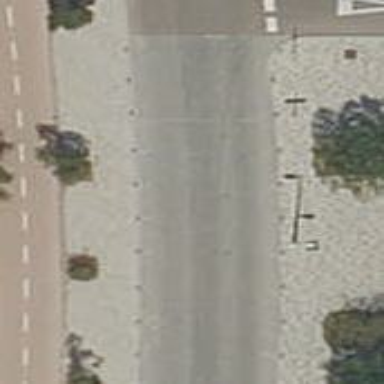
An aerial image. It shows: Footway along the road.